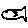
Label: fish